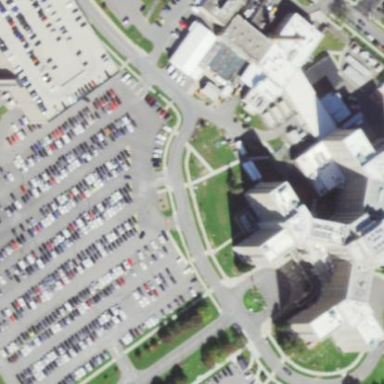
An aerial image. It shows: Hospital building.